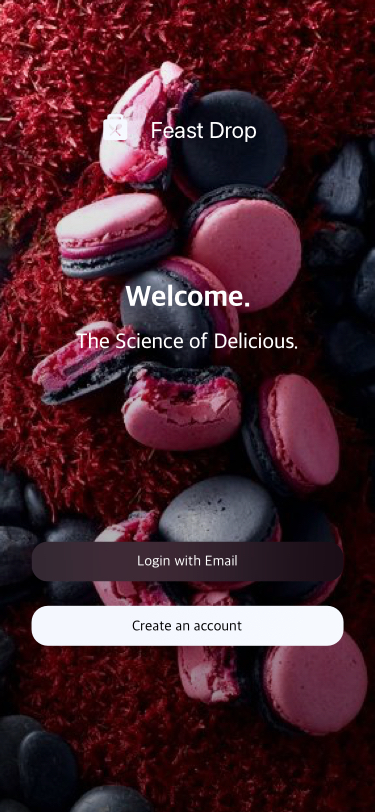
Text in this UI design:
Welcome.
The Science of Delicious.
Feast Drop